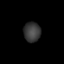
Tissue: lung
Cell type: T cells
Senescence score: 0.2092
Nuclear area (px): 325
Mean DAPI intensity: 57.369